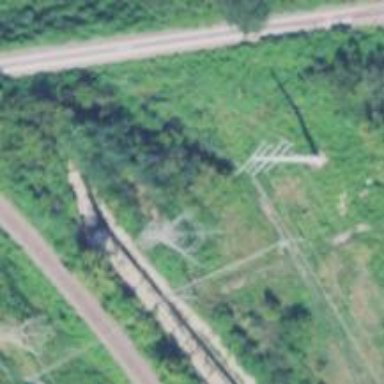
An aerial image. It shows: Lattice structure tower used for power transmission.